Question: I'm working on a postcode (airports & train station) search but can't seem to figure out why the selected row values are not writing the correct values to the hidden text boxes.
Basically if I search 'Gatwick' as shown below:

I get the following XML response:
'''
<?xml version="1.0"?>
<addresslist resultcount="4">
<address id="0" catagoryid="1" lat="184179968" lng="-639296">
<companyname></companyname>
<premiseno></premiseno>
<streetname>GATWICK AIRPORT (NORTH)</streetname>
<townname></townname>
<postcode>RH6 0PJ</postcode>
</address>
<address id="1" catagoryid="1" lat="184161536" lng="-586944">
<companyname></companyname>
<premiseno></premiseno>
<streetname>GATWICK AIRPORT (SOUTH)</streetname>
<townname></townname>
<postcode>RH6 0NP</postcode>
</address>
<address id="2" catagoryid="1" lat="184161664" lng="-580224">
<companyname></companyname>
<premiseno></premiseno>
<streetname>GATWICK GATWICK AIRPORT RAILWAY STATION</streetname>
<townname></townname>
<postcode>RH6 0RD</postcode>
</address>
<address id="3" catagoryid="1" lat="184161536" lng="-586944">
<companyname></companyname>
<premiseno></premiseno>
<streetname>GATWICK RAILWAY CONCOURSE</streetname>
<townname></townname>
<postcode>RH6 0NN</postcode>
</address>
</addresslist>
'''
At the moment, no matter which row I select, it always writes the last Lat & Long values to the hidden textbox. For example, If i select the first row, it will write '184161536, -586944' which is the Lat Long values for 'GATWICK RAILWAY CONCOURSE'
Here is the Jquery Code:
'''
function buildResultView(xml_object,pageNum,rowdiv) {
// Remove existing page up page down click events
rowdiv.find('.lbl-addr-pgup').unbind('click');
rowdiv.find('.lbl-addr-pgdn').unbind('click');
// Remove result list if there is one
if (rowdiv.find('.ul-result-view')) {
rowdiv.find('.ul-result-view').remove();
}
ul = $('<ul></ul>');
ul.addClass('ul-addr-res');
ul.addClass('ul-result-view');
// Prepend ul before resultinfo
rowdiv.find('.div-result-info').before(ul);
// Reset result count
var resCount = 0;
// Count Results
$(xml_object).find('address').each(function(){
resCount += 1;
});
// Pull out start row and max rows
var pageRes = clientPaginate(resCount,pageNum).split(',');
var loopMax = parseInt(pageRes[0]);
var currentRow = parseInt(pageRes[1]);
var lastPge = parseInt(pageRes[2]);
var addType;
// Show maxRows starting at startIndex
for (var i = currentRow; i < loopMax; i++) {
var li = $('<li></li>');
li.addClass('li-addr-res');
addType = parseInt($(xml_object).find("address[id='"+i+"']").attr("catagoryid"));
var lat = ($(xml_object).find("address[id='"+i+"']").attr("lat"));
var lng = ($(xml_object).find("address[id='"+i+"']").attr("lng"));
li.css('cursor','pointer');
// Reset result count
var resCount = 0;
// Count Results
$(xml_object).find('address').each(function(){
resCount += 1;
});
// Pull out start row and max rows
var pageRes = clientPaginate(resCount,pageNum).split(',');
var loopMax = parseInt(pageRes[0]);
var currentRow = parseInt(pageRes[1]);
var lastPge = parseInt(pageRes[2]);
var addType;
// Show maxRows starting at startIndex
for (var i = currentRow; i < loopMax; i++) {
var li = $('<li></li>');
li.addClass('li-addr-res');
addType = parseInt($(xml_object).find("address[id='"+i+"']").attr("catagoryid"));
var lat = ($(xml_object).find("address[id='"+i+"']").attr("lat"));
var lng = ($(xml_object).find("address[id='"+i+"']").attr("lng"));
'''
Then I write the lat, lng values to the hidden textbox:
'''
// Add this lat lng to hidden text box
rowdiv.find('.hidden-lat-lng').val(lat+","+lng);
'''
Any idea why this isn't selected the correct latitude longtitude values?
I just need to be able to get the latitude longtitude values of the row that is selected.
If anybody could help with this, I would be very greatful! :-)
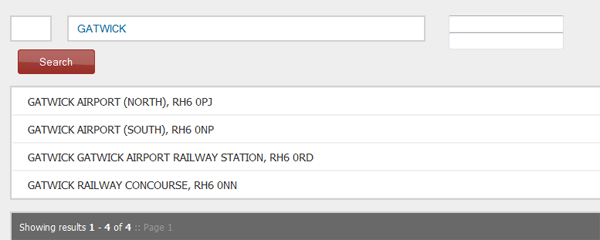
Answer: When you have code like this:
'''
for (var i = 0; i < 10; i++) {
var foo = i;
}
'''
'foo' is going to be '9'. That's what's happening, your 'lat' and 'lng' values are simply the last ones in the loop, because that's where you're setting them.
Note that it doesn't matter whether you declare 'foo' inside the 'for()' loop or outside it; variable scope in javascript is not block-level like it is in many other languages and using 'var' will give these ones the scope of the function.
You're trying to redeclare variables as well; I'm not sure whether that's just a result of copy-pasting the code or a misunderstanding of variable scope but in any case it will have no subsequent effect. It would be clearer and probably lead to fewer gotchas if you just declare your local variables at the top of the function.
There is presumably more code dealing with which row is selected. If it sets 'lat' and 'lng' then post it to your question. Otherwise, here's my take:
'''
for (var i = currentRow; i < loopMax; i++) {
var li = $('<li></li>');
li.addClass('li-addr-res');
addType = parseInt($(xml_object).find("address[id='"+i+"']").attr("catagoryid"));
lat = ($(xml_object).find("address[id='"+i+"']").attr("lat"));
lng = ($(xml_object).find("address[id='"+i+"']").attr("lng"));
// Store the latitude and longitude alongside the li element itself
li.data('lat', lat).data('lng', lng);
// add a handler to copy that data to the hidden textarea when clicked
// I'm assuming you mean the row is selected when it's clicked, otherwise
// just bind to something else
li.click(function() {
// recover the data from this element (the <li>)
var lat = $(this).data('lat'),
lng = $(this).data('lng');
// rowdiv is probably still in scope from the parent function,
// though there is missing code in your question. I'm going to
// assume there's only one hidden textarea for this purpose
$('.hidden-lat-lng').val(lat + "," + lng);
}
'''